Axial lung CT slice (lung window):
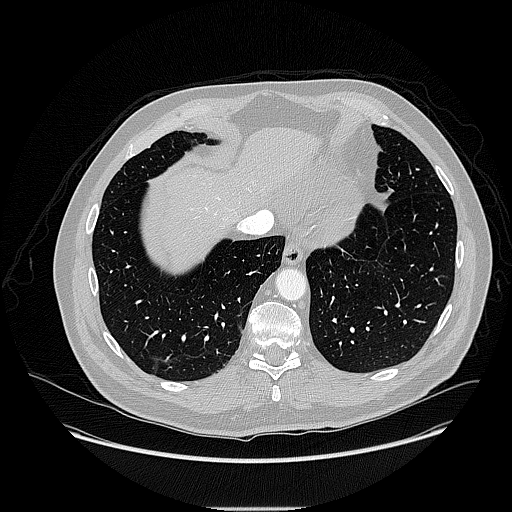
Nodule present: no